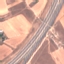
Land use / land cover class: Highway